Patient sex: F
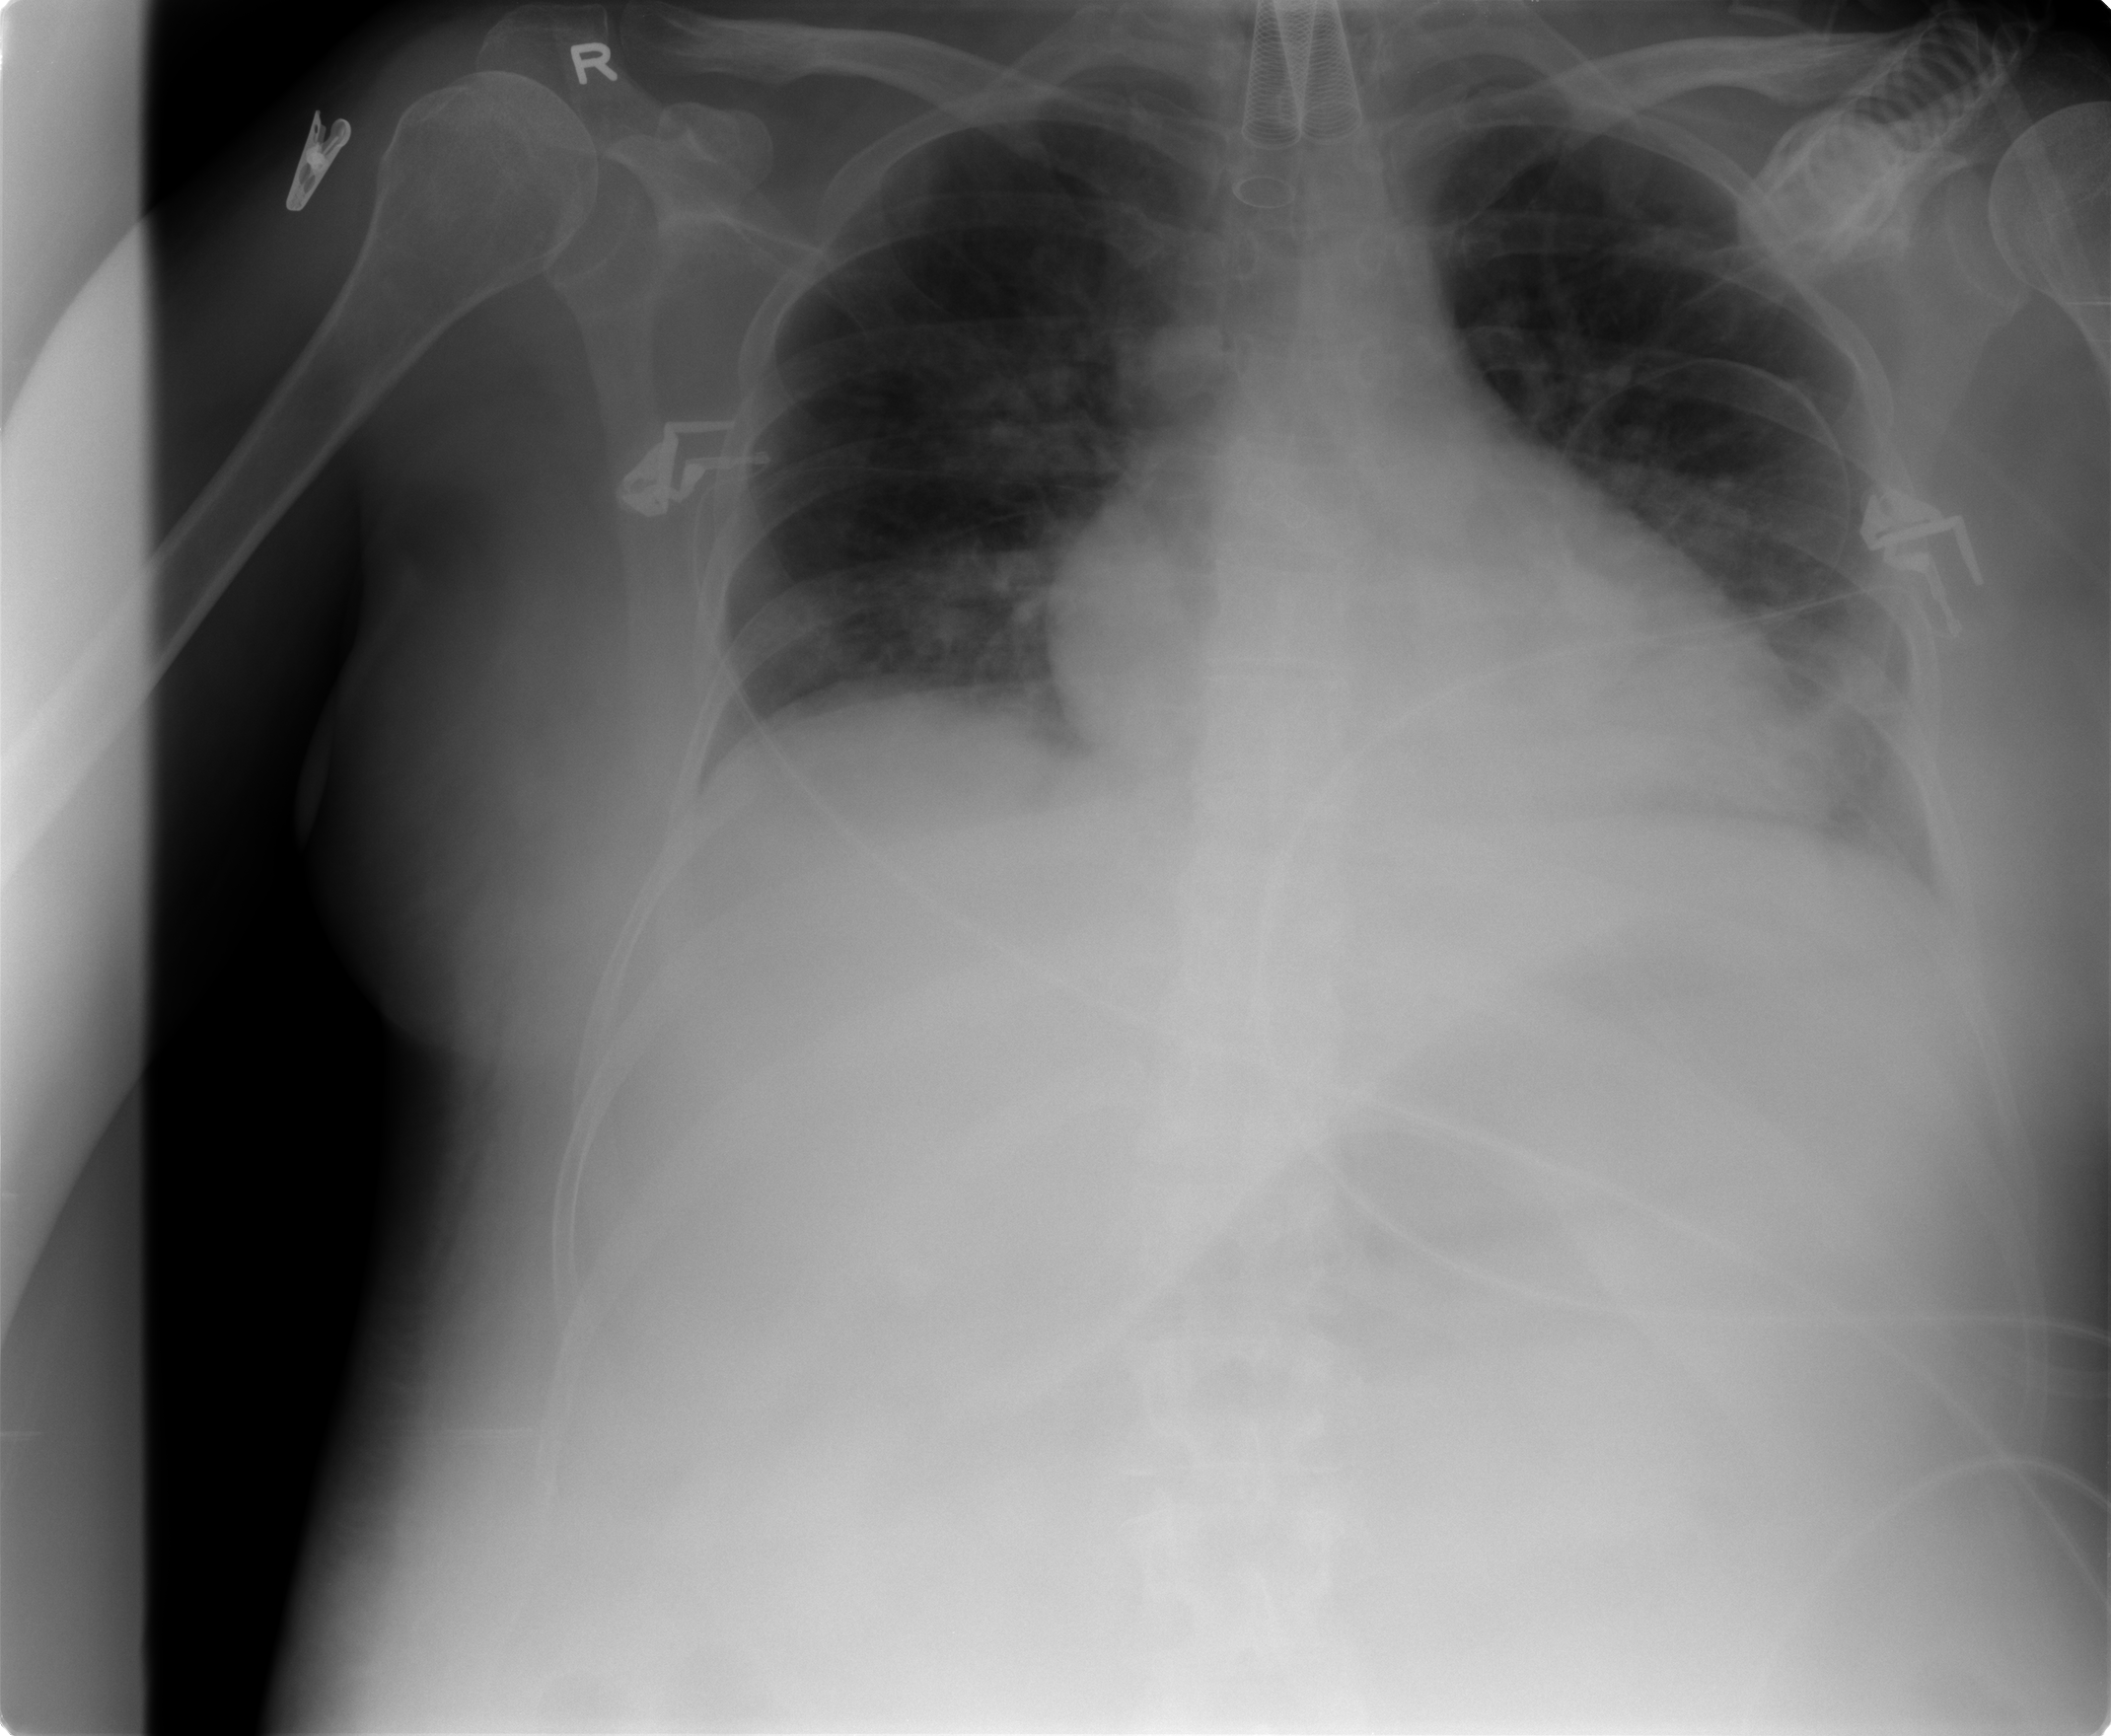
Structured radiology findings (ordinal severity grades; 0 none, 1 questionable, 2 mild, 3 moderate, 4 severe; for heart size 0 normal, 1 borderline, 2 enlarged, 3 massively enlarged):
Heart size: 1
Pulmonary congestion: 2
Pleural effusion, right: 1
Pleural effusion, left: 0
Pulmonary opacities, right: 2
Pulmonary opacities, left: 2
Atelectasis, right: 2
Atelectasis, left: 2